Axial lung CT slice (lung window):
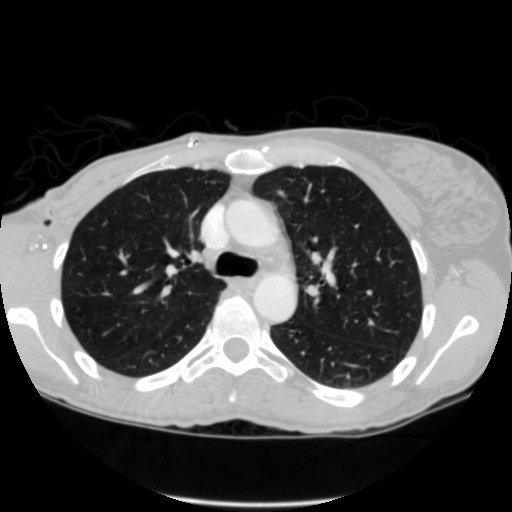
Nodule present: no